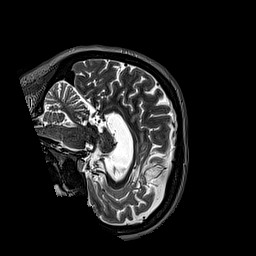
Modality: T2w
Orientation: sagittal
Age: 31
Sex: female
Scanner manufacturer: siemens
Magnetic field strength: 3 T
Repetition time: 3.2 s
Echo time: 0.567 s